Interaction volume radius: 10 \u00c5
Interaction volume height: 10 \u00c5
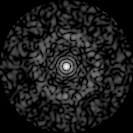
Disorder parameter: 0.8188